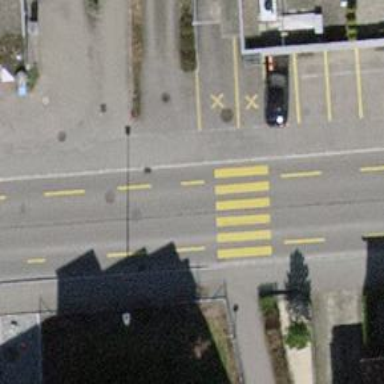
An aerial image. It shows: Uncontrolled zebra crossing.